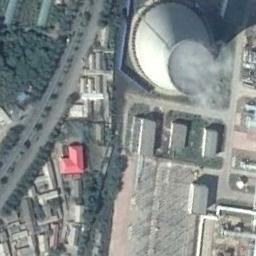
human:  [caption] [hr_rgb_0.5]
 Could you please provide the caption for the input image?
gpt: The thermal power station is next to some buildings and trees with white mist above .

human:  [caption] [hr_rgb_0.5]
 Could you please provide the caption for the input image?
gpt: Here are two thermal power stations, one of which is emitting smoke .

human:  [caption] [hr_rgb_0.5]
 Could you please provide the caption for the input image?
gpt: In the thermal power station there are neatly planned plants, Equipment and good greening, and a cooling tower is steaming .

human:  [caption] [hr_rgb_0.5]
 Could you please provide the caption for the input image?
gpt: There are many buildings of different shapes next to the thermal power station .

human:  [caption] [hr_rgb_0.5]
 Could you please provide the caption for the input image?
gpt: There are some buildings and a chimney on the thermal power station .